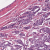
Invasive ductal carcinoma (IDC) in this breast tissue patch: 1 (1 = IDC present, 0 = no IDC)